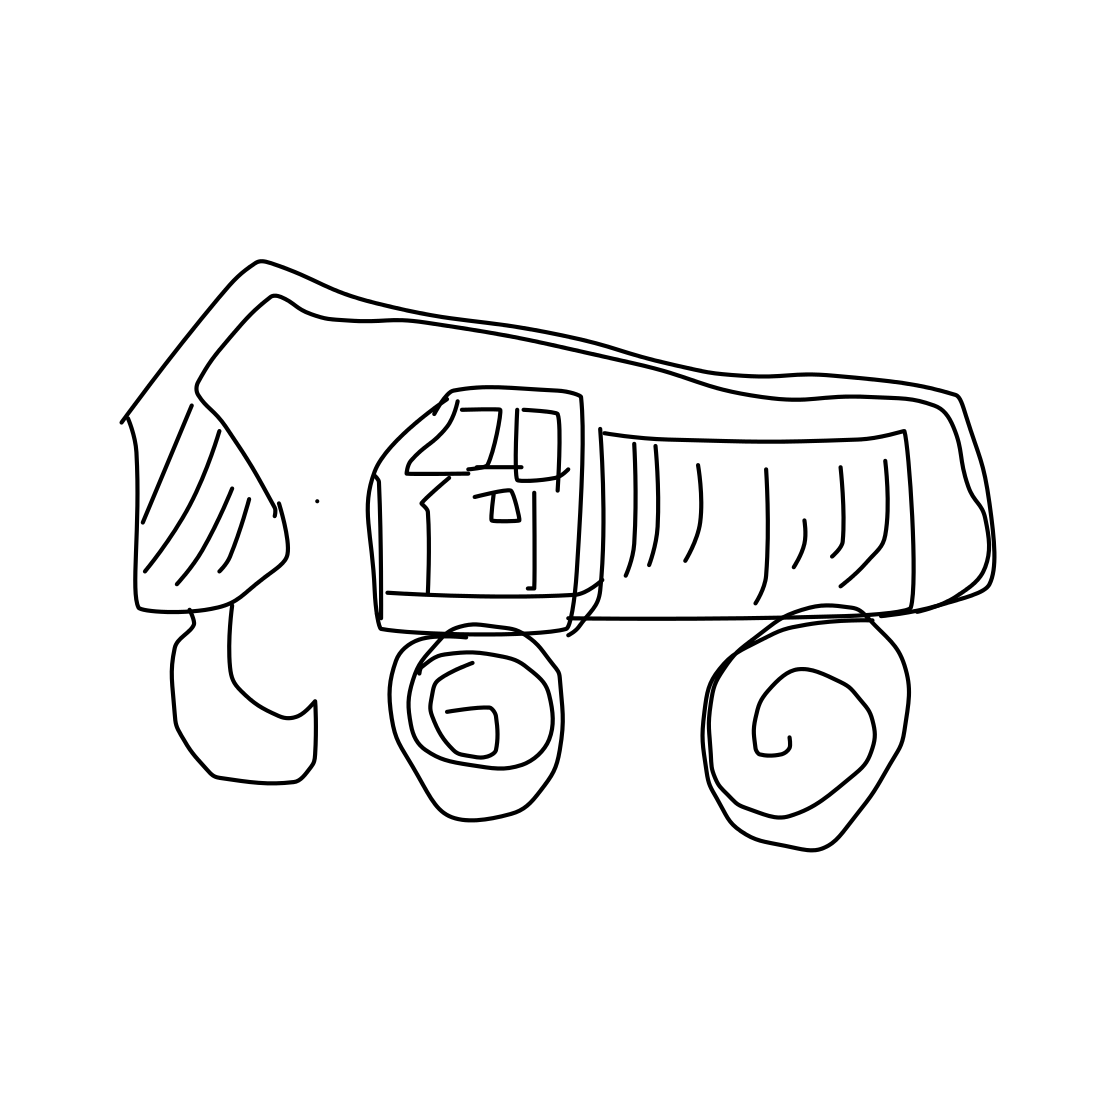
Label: crane (machine)